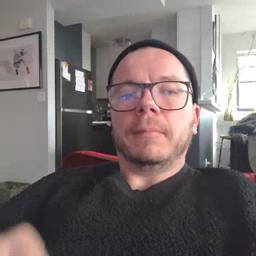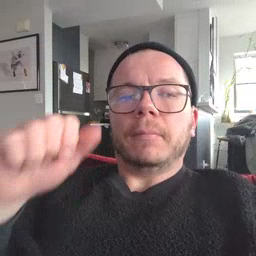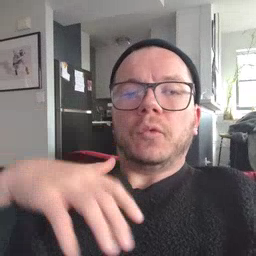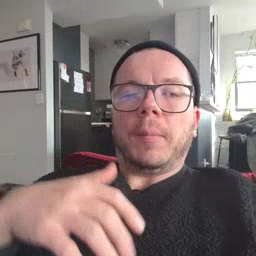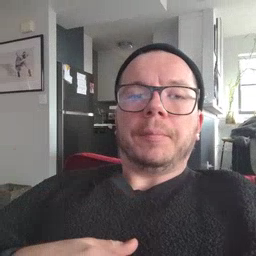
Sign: drop